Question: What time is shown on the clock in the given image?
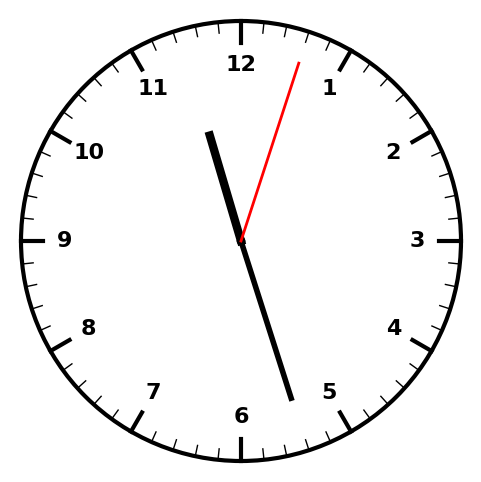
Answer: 11:27:03